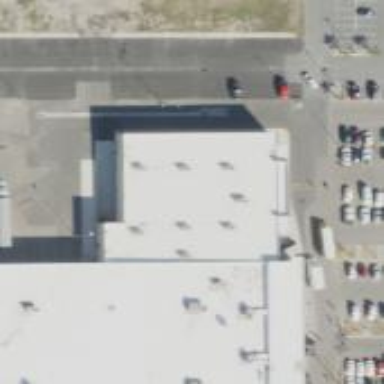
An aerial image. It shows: Department store building.